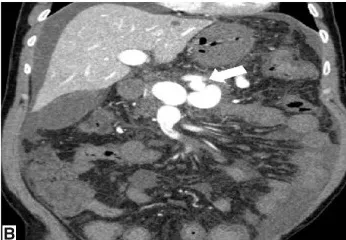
Endoscopy and computed tomography angiography on admission and 2 months later. (B) Computed tomography angiography on initial presentation showing splenic arteriovenous fistula (white arrow).
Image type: radiology (ct)